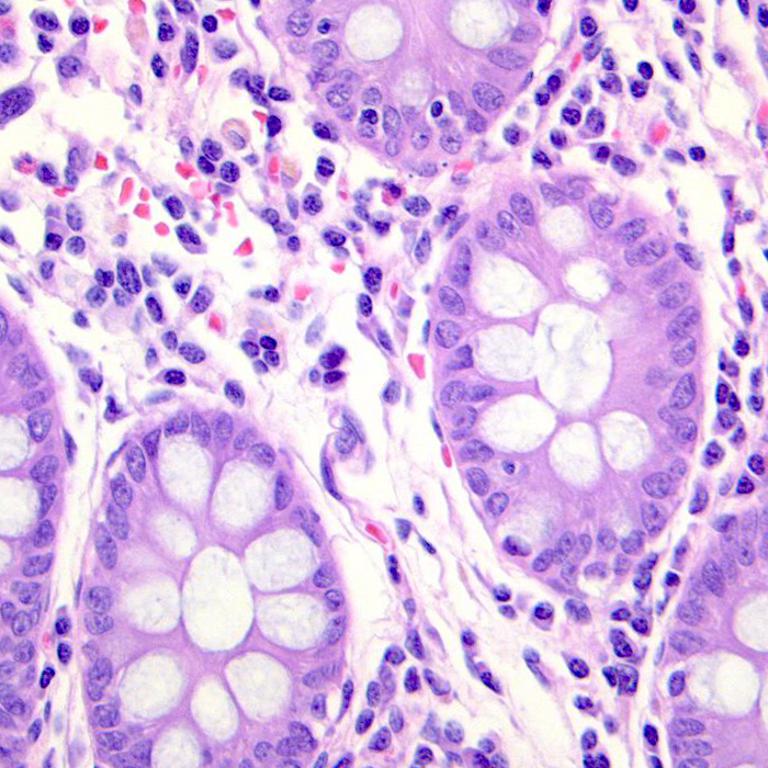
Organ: colon
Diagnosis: benign